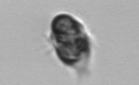
Label: Mesodinium